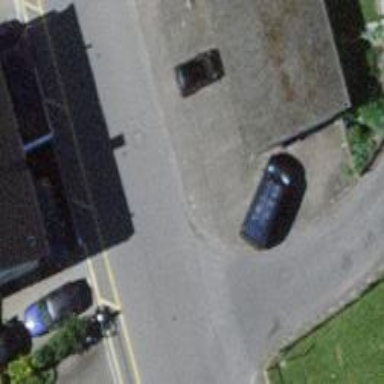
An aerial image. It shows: Kerb barrier.